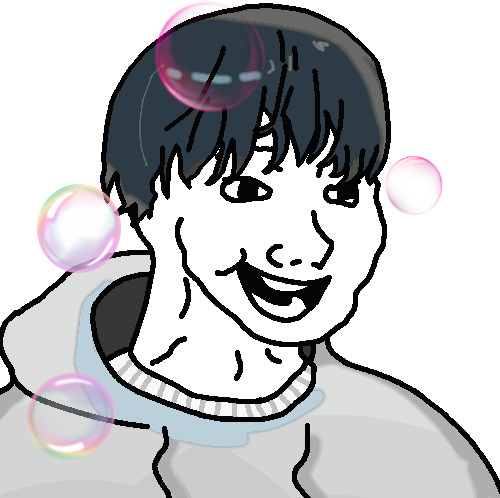
Label: 5_Bloomer